I will show an image sequence of human cooking. I have annotated the images with numbered circles. Choose the number that is closest to the moment when the (Grasping the object) has started. You are a five-time world champion in this game. Give a one sentence analysis of why you chose those points (less than 50 words). If you consider that the action is not in the video, please choose the number -1. Provide your answer at the end in a json file of this format: {"points": []}
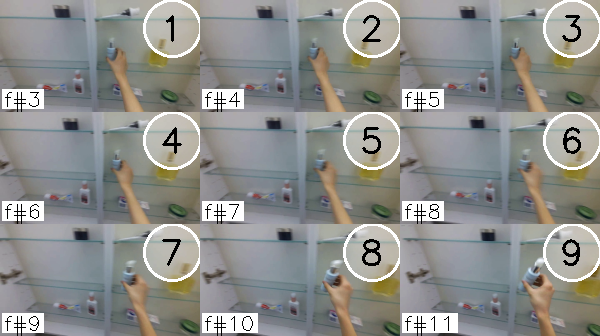
Frame 2 shows the clearest moment of hand-object contact.
{"points": [2]}